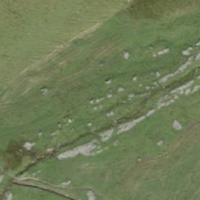
EUNIS habitat code: 23
Species observed at this site:
Stauroderus scalaris
Plantago alpina
Zygaena filipendulae
Gymnadenia rhellicani